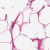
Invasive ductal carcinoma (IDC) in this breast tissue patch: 0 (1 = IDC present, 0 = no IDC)